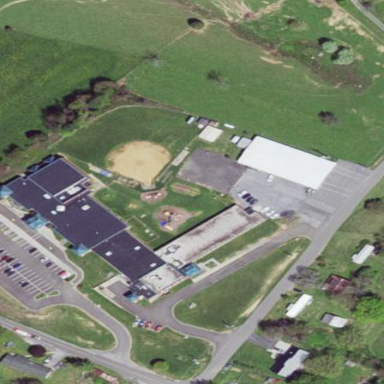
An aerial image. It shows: School.